Question: I'm trying to set up a 'CTFrame' that exactly matches my 'UITextView''s text format in iPad.
First of all, I converted 'UITextView''s text to an attributed string. Then I set up a width and a height of drawing box in which Core Text will draw text.
I succeeded to draw text using Core Text, but 'UITextView' and Core Text show slightly different results even though I used the same font and size.
Specifically, when I used '[UIFont systemFontOfSize:21]', each space in 'UITextView' has one more pixel than Core Text's result.
It's okay for a short sentence or word, but if 'UITextView' and Core Text have multiple lines, their result become very different. For example, 'UITextView' performs word-wrapping for one word at the end of line, while Core Text keeps that word in the same line. If you see the attached picture, the start positions of the last word "paragraph" are already very different (8 pixel gap due to 8 space characters).
More badly, if I use different fonts such as a custom font added to my project, each character in 'UITextView' has 1 pixel more.
I'm using Core Text to find the pixel-position of the current cursor in 'UITextView', so both of them should perfectly match each other, containing the same number of characters and words in each line.
Thank you!
Here's a code how I set up attributed string. (I just followed Core Text Guide.)
'''
CTFontRef font = CTFontCreateWithName((CFStringRef) [UIFont systemFontOfSize:21.0].fontName, 21.0, NULL);
CFMutableAttributedStringRef attrString2 = CFAttributedStringCreateMutable(kCFAllocatorDefault, 0);
CFAttributedStringReplaceString (attrString2, CFRangeMake(0, 0), (CFStringRef) string);
CFAttributedStringSetAttribute(attrString2, CFRangeMake(0, [string length]),kCTFontAttributeName, font);
'''
## -
## -
Here's a picture.

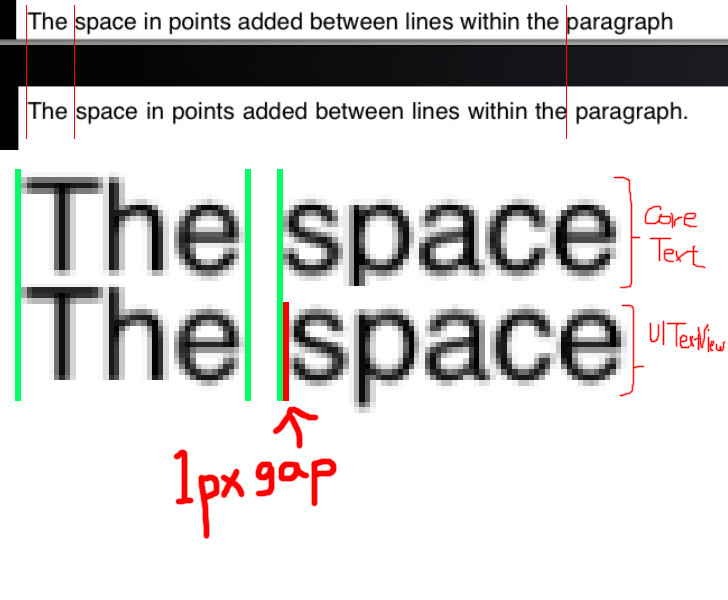
Answer: Your solution might work for a specific font at a specific point size, but you can't rely on it in general.
CoreText is simply not compatible with normal UILabels, UITextView:s or UIStringDrawing, so you can't mix them.
Either you have to use only CT functions for all string handling (including implementing custom input if that is what you need) or not use them at all.